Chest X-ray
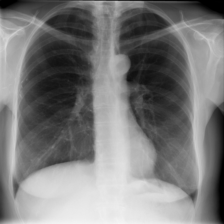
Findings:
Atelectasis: negative
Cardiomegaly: negative
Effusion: negative
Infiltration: negative
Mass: negative
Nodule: positive
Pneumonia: negative
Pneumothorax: negative
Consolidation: negative
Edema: negative
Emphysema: negative
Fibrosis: negative
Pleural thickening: negative
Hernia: negative